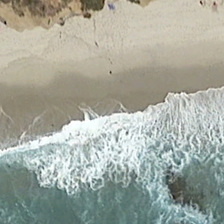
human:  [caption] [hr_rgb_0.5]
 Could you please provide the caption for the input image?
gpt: the surf has submerged the dark stone on the edge of the beach .

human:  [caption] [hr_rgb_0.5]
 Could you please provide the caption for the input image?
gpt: on the beach comes the sea spray with irregular shape .

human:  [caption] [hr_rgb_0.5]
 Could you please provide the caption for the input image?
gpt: white beach next to some rocks and the sea .

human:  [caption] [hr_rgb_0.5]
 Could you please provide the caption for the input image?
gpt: on the beach comes the sea spray with irregular shape .

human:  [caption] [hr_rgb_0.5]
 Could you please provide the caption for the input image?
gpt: white waves in ocean are near yellow beach .